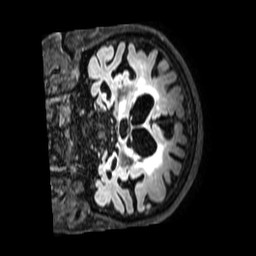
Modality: FLAIR
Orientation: coronal
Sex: female
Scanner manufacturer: philips
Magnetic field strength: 3 T
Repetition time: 4.8 s
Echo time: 0.2901 s